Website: bh-photo
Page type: cart
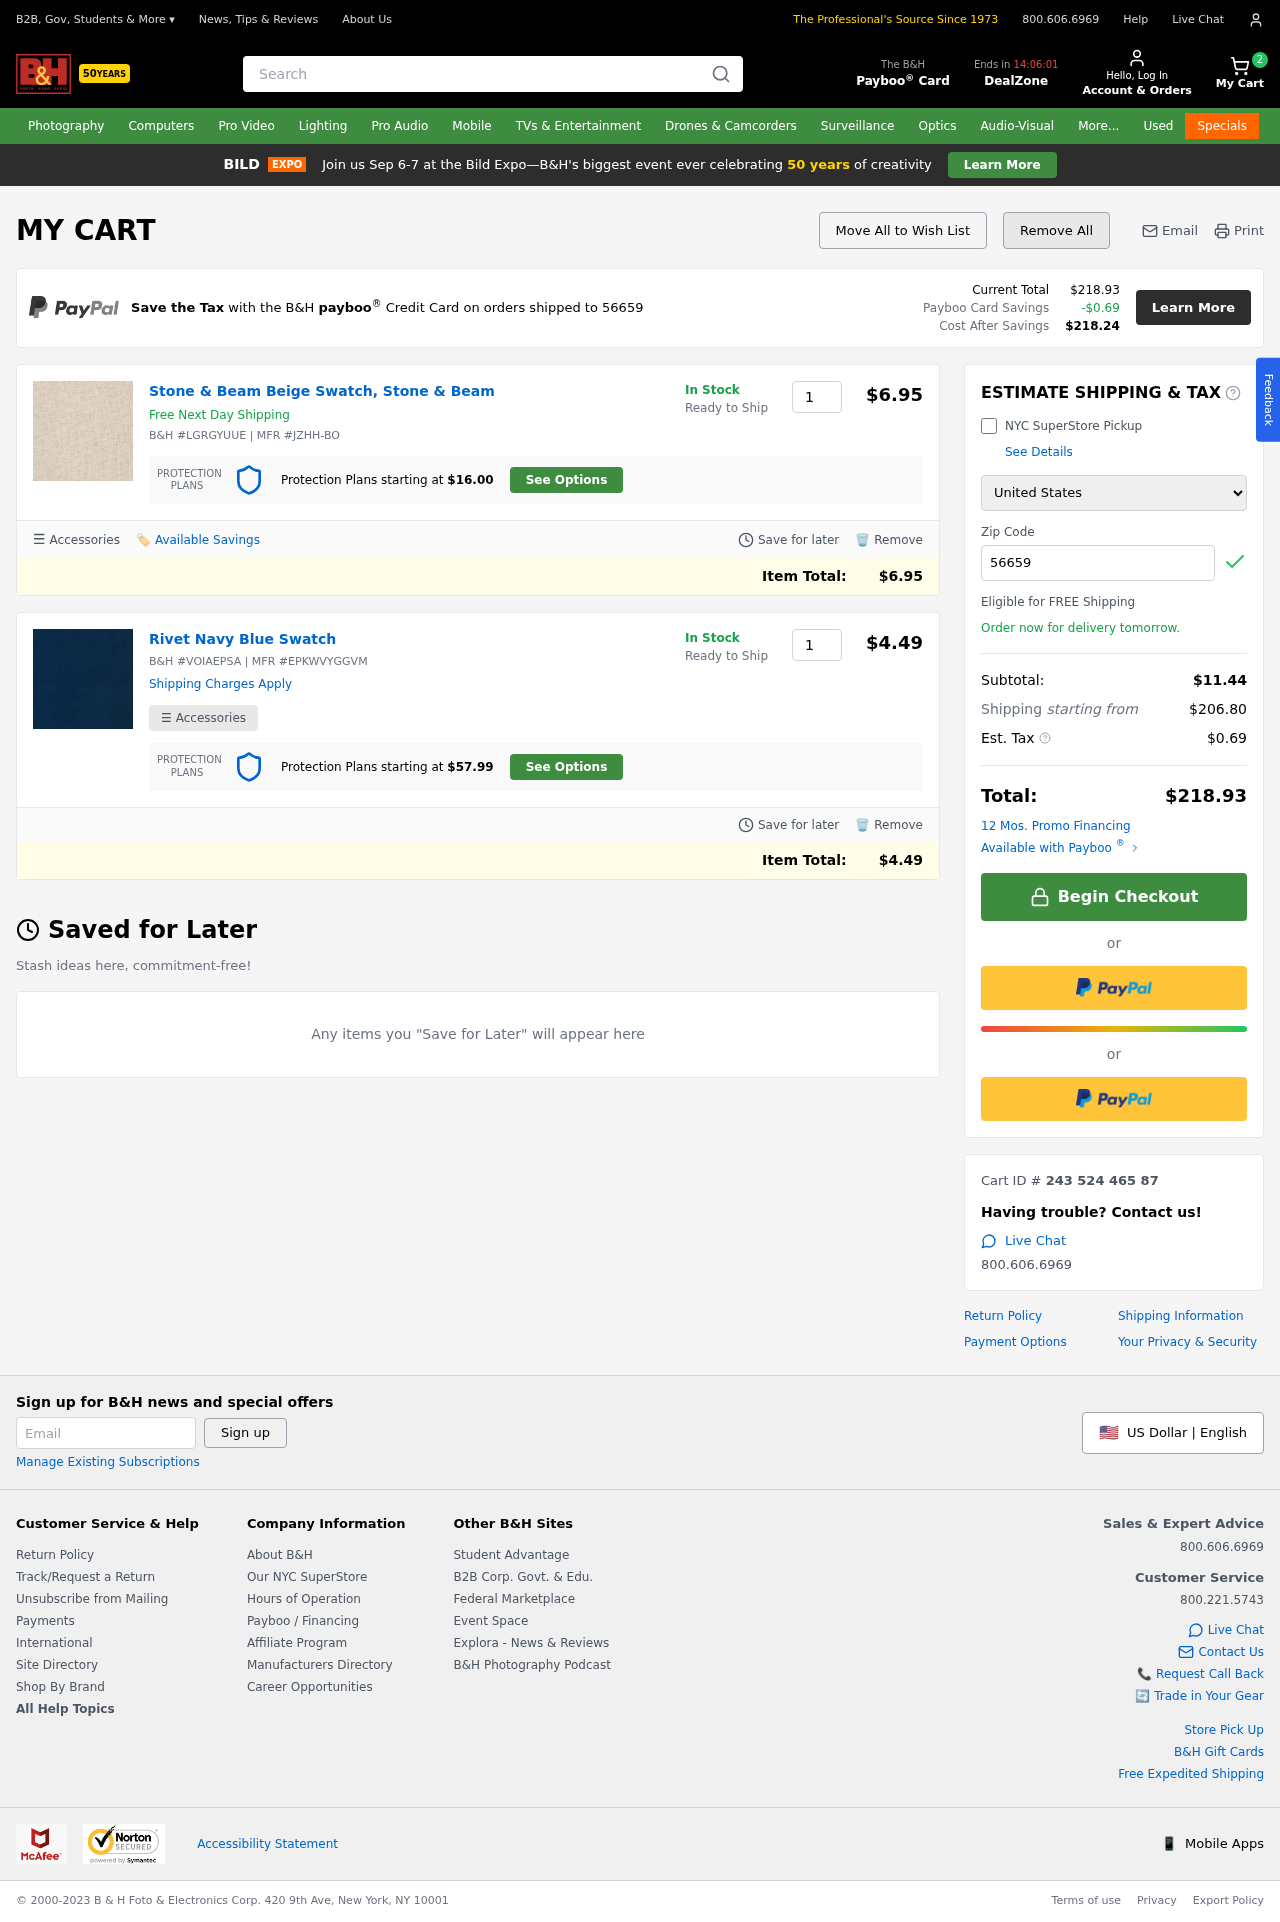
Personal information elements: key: PII_COUNTRY
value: United States
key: PII_POSTCODE
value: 56659
Product elements: key: PRODUCT1_NAME
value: Stone & Beam Beige Swatch, Stone & Beam
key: PRODUCT1_PRICE
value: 6.95
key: PRODUCT1_QUANTITY
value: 1
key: PRODUCT2_NAME
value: Rivet Navy Blue Swatch
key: PRODUCT2_PRICE
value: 4.49
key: PRODUCT2_QUANTITY
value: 1
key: PRODUCT1_ITEM_TOTAL
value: $6.95
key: PRODUCT2_ITEM_TOTAL
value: $4.49
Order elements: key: ORDER_NUM_ITEMS
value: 2
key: ORDER_TOTAL
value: $218.93
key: ORDER_TAX
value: -$0.69
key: ORDER_TAX
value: $0.69
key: ORDER_TOTAL_AFTER_SAVINGS
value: $218.24
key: ORDER_SUBTOTAL
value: $11.44
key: ORDER_SHIPPING_COST
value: $206.80
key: ORDER_ID
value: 243 524 465 87
Search elements: key: HEADER_SEARCH
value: Search